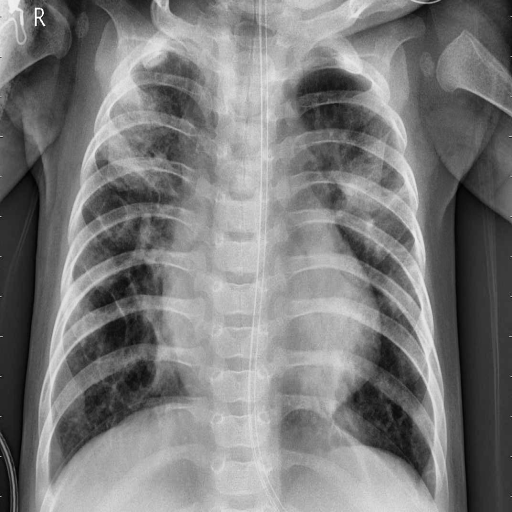
Finding: PNEUMONIA